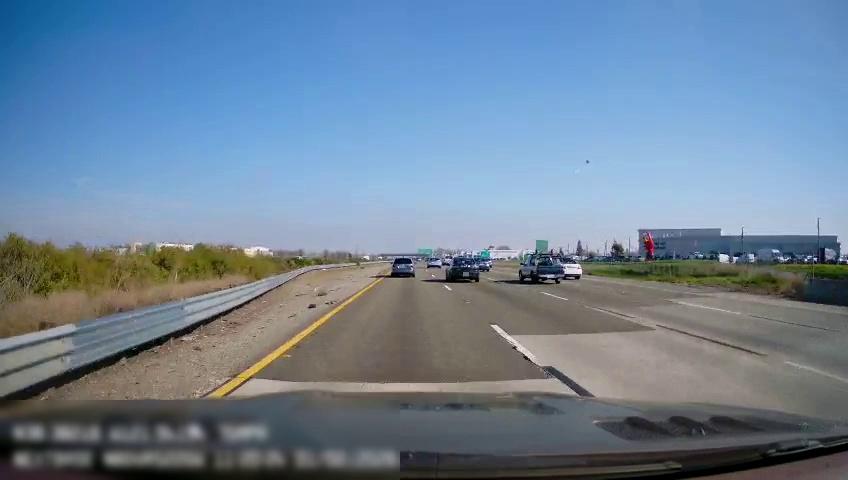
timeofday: Day
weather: Sunny
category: Drivable Space
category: Vehicles | Car
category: Vehicles | Car
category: Vehicles | Car
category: Vehicles | SUV
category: Vehicles | Car
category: Vehicles | Car
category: Vehicles | Car
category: Vehicles | Truck
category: Lanes | Current Lane
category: Lanes | Current Lane
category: Lanes | Alternate Lane
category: Lanes | Alternate Lane
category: Lanes | Alternate Lane
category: Traffic | Signs
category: Traffic | Signs